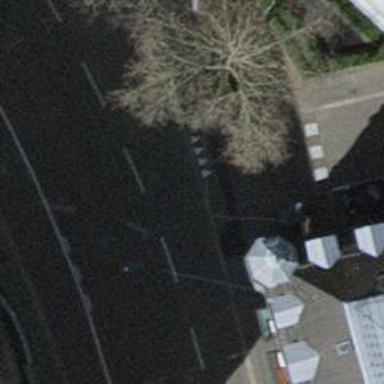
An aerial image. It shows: Unmarked crossing with traffic calming table on the road.